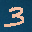
Label: 3